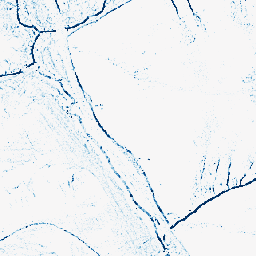
Category: morphological
Decomposition family: morphological_square
Decomposition parameters: operation: closing
size: 3
Upsampling method: area
Upsampling parameters: scale: 4
Upsampling scale: 4